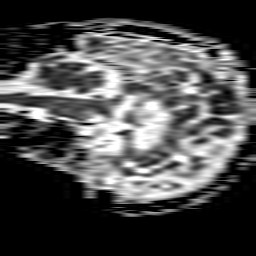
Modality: ADC
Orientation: sagittal
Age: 75
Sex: male
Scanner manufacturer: philips
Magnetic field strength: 1.5 T
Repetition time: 4.038 s
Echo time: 0.09904 s